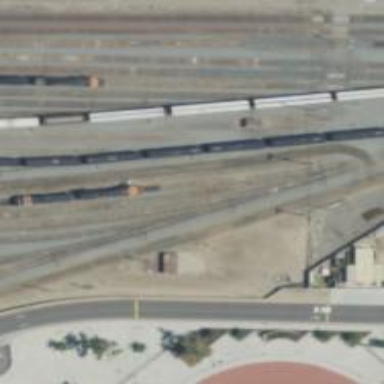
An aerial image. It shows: Railway yard used for servicing trains.